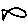
Label: fish